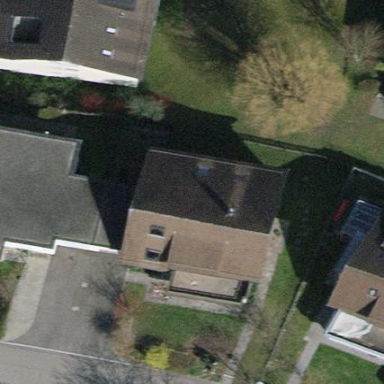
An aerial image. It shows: Detached building.